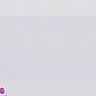
Metastatic tissue present: no